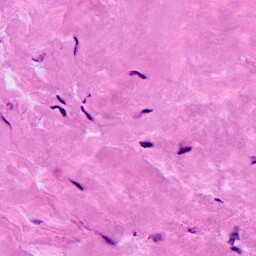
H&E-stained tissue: Breast